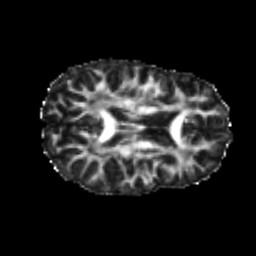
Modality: FA
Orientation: axial
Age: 21
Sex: female
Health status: healthy
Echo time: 0.074 s